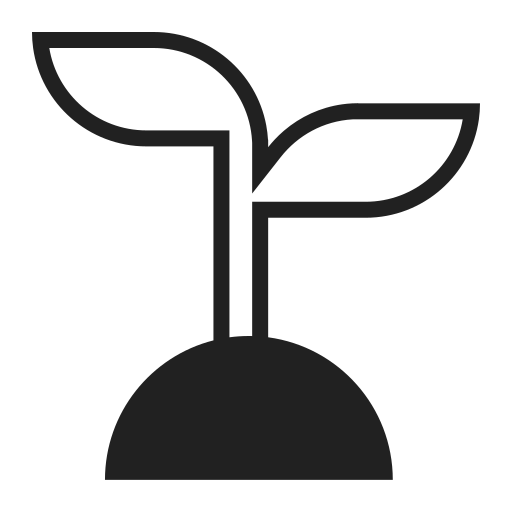
seedling high contrast